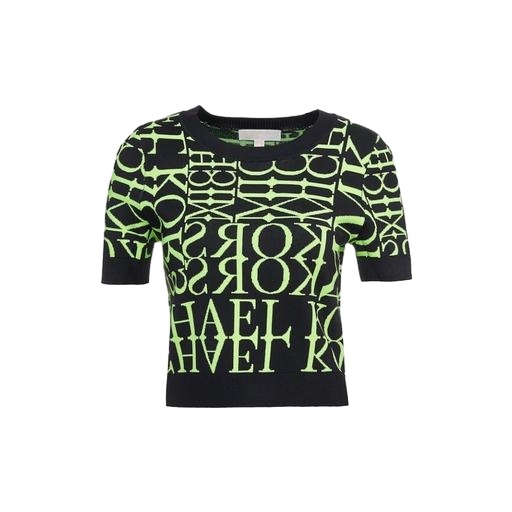
black graphic-print top, black logo-print top, graphic t-shirt, white background